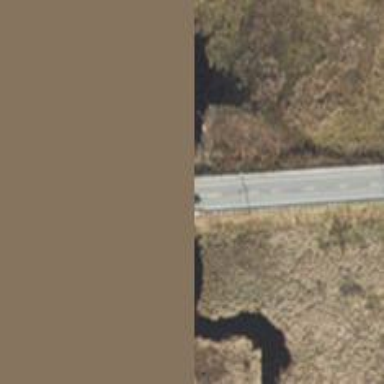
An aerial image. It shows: Culvert tunnel.